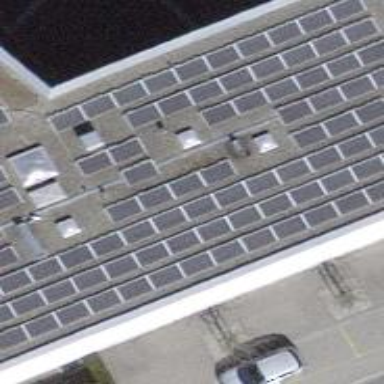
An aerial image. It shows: Solar power generator utilizing photovoltaic technology with solar photovoltaic panels.